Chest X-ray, PA view. Patient: 38 years old, sex M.
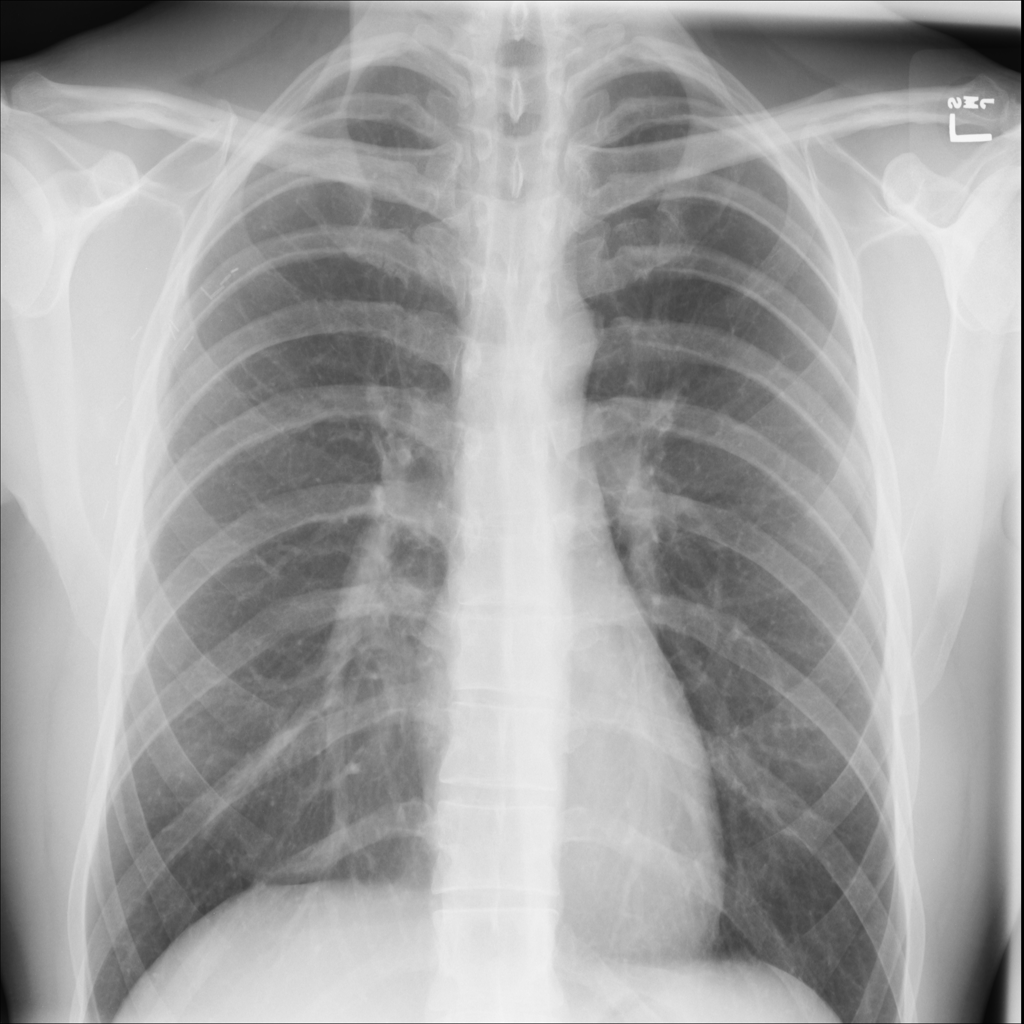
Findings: Hernia